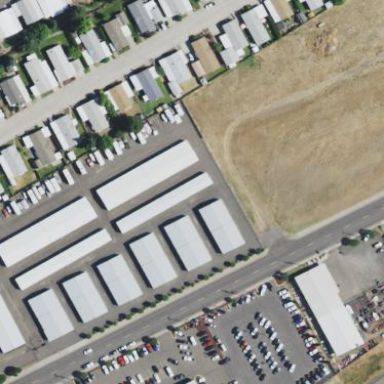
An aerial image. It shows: Area designated for garages.